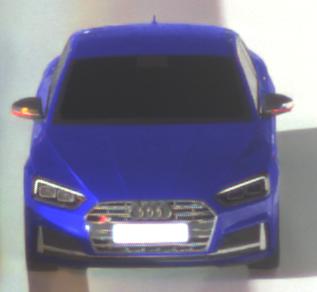
Make: Audi
Model: S5 Sportback
Detailed model: 8T Facelift
Model produced from: 2011
Model produced until: 2016
Doors: 5
Color: blue
Road condition: wet road
Daytime: night
Contrast: high contrast